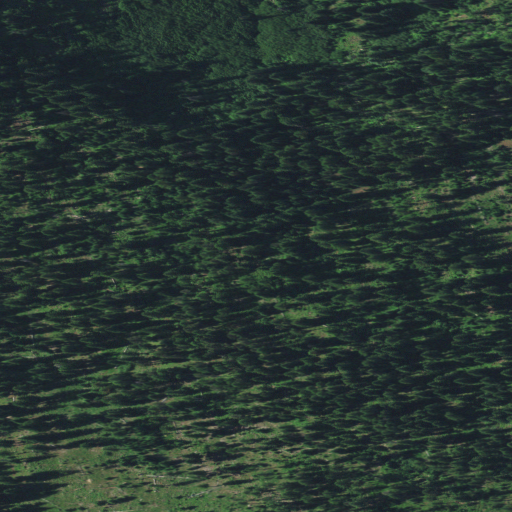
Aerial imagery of ridge(s) in Oregon named Dusty Ridge containing only evergreen forest